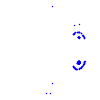
Particle: electron